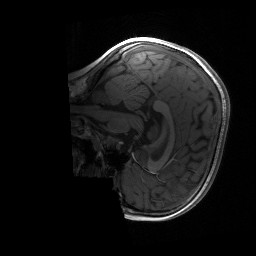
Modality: T1w
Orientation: sagittal
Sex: female
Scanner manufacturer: siemens
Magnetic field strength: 3 T
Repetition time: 1.9 s
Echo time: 0.00243 s